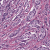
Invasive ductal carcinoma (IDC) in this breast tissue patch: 1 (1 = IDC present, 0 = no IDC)